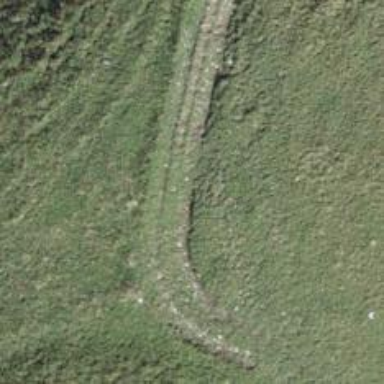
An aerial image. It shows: Path.